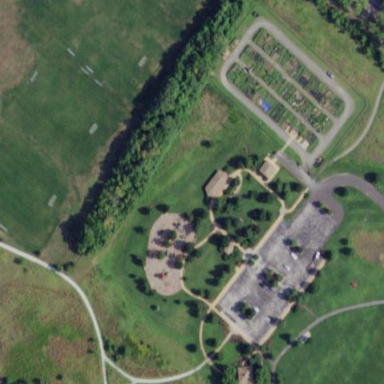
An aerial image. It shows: Community garden filled with leisure land.